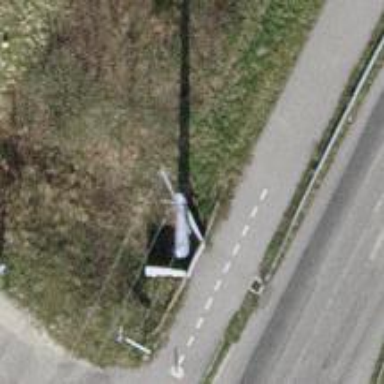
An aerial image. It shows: Power pole.